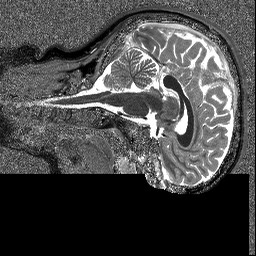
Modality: T1map
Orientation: sagittal
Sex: female